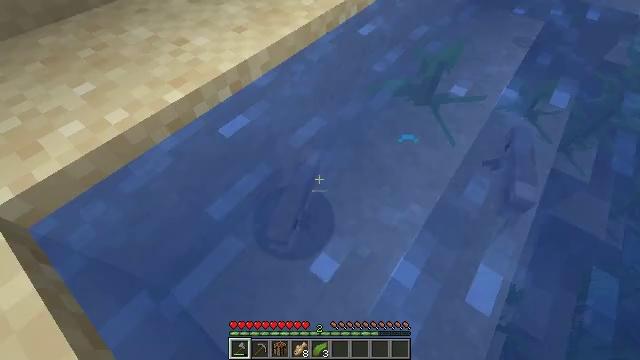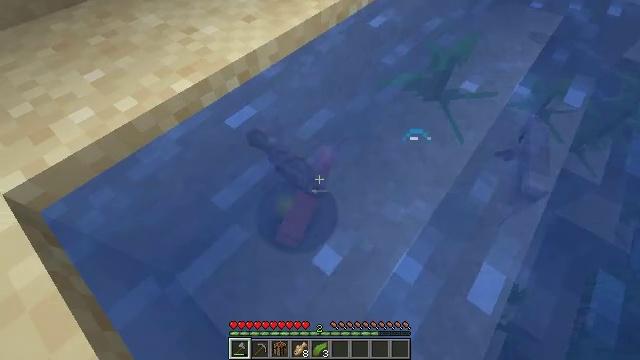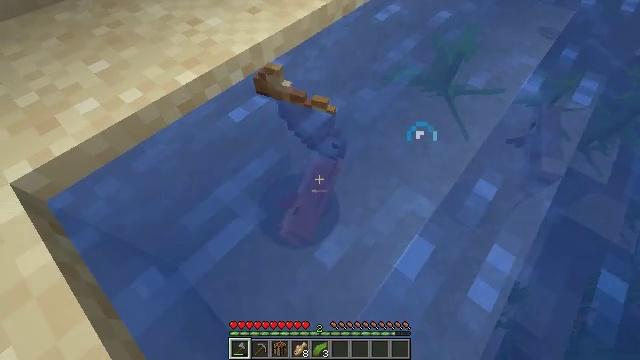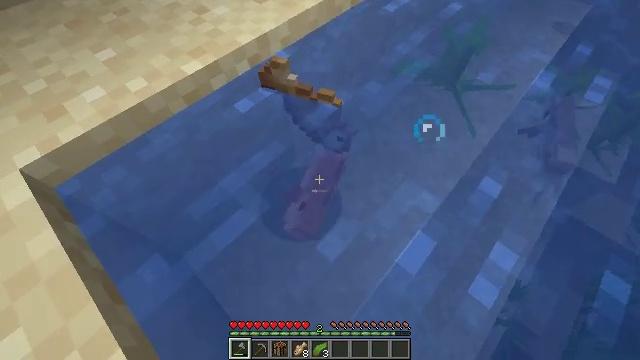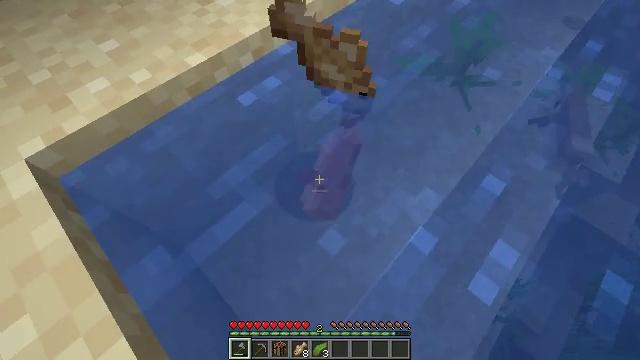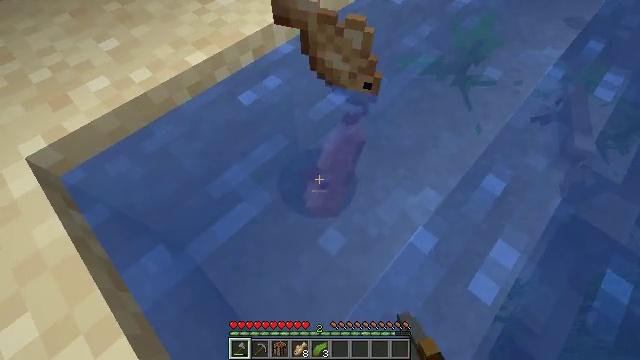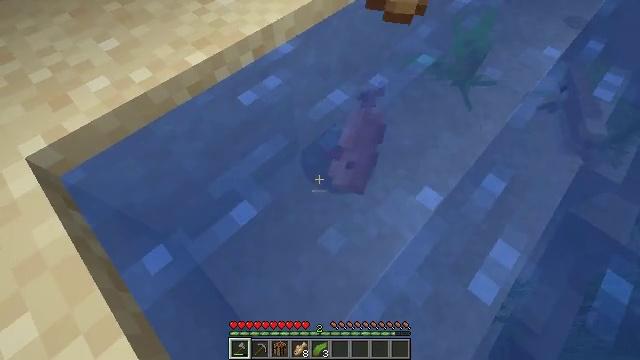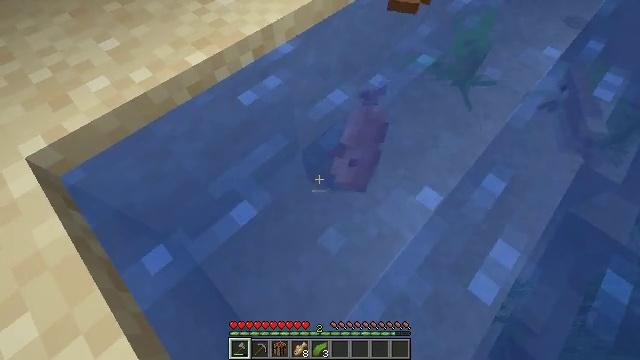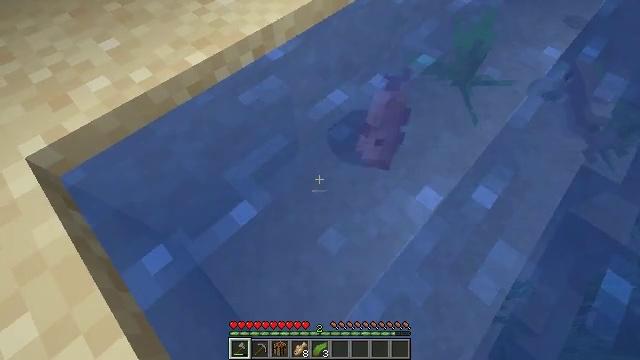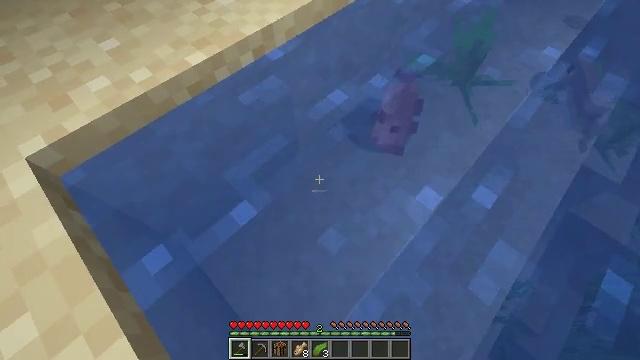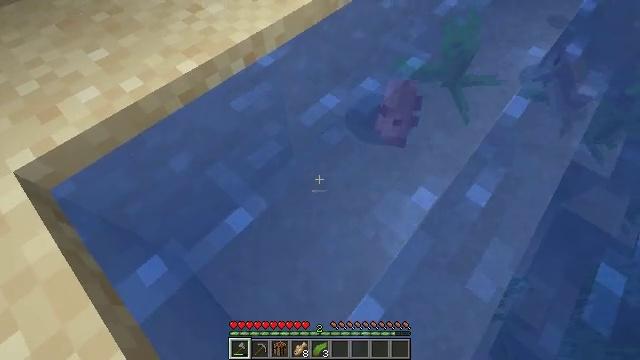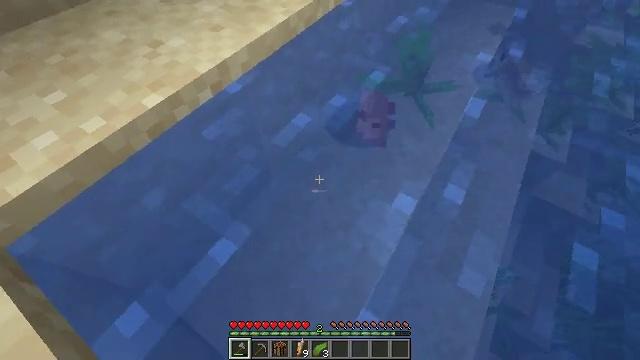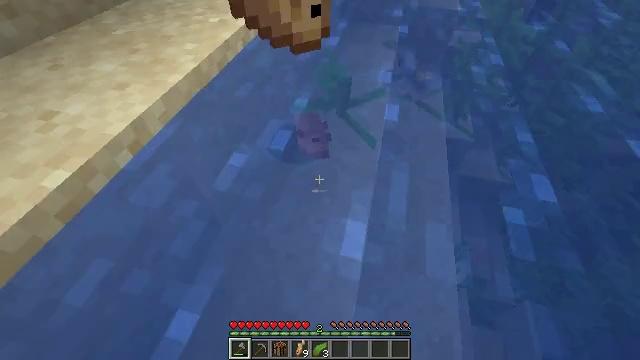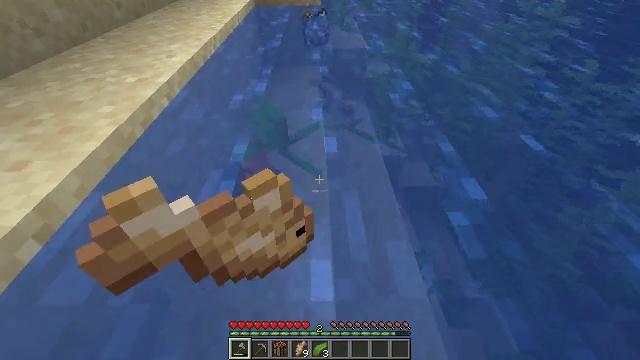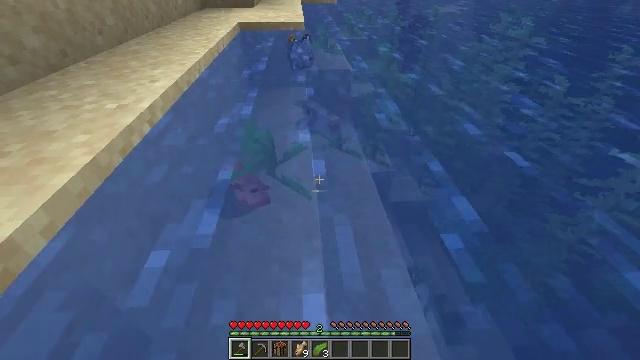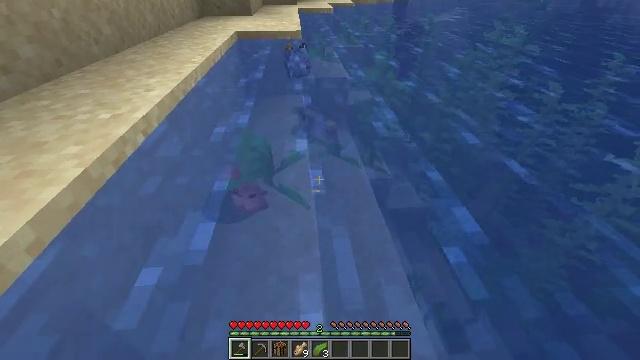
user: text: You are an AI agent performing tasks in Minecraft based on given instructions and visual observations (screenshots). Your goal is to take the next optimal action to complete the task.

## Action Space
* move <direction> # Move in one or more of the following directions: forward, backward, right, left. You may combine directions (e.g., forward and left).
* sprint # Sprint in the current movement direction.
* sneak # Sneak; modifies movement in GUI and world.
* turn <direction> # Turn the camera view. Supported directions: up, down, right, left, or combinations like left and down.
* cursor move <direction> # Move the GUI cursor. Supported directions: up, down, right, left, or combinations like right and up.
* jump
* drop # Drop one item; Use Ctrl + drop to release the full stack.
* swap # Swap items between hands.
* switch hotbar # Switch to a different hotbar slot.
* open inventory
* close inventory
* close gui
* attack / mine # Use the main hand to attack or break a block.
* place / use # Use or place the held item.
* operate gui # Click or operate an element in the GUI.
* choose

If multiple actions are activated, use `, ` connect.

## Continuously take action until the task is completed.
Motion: motion action
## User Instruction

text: Remove a bone meal from the inventory.
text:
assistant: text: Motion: turn left and down
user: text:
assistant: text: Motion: turn left and down
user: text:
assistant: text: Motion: turn left and down
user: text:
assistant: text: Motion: turn left and down, attack / mine
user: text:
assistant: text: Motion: attack / mine
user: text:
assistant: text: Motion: attack / mine
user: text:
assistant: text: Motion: attack / mine
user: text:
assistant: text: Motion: no_op
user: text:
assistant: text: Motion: no_op
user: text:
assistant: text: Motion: turn right
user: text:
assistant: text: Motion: turn right and up
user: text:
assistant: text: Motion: move forward, turn right and up
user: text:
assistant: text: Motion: move forward, turn right and up
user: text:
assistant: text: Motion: move forward, turn right and up
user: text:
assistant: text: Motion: move forward, turn up
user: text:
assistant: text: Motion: move forward
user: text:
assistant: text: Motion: move forward
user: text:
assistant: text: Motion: move forward, turn up
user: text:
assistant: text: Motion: move forward, turn up
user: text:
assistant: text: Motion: move forward, turn left
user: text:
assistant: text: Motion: move forward
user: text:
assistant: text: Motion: move forward
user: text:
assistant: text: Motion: move forward, turn left and up
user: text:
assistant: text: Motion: move forward
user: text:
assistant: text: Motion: move forward, attack / mine
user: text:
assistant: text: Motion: move forward, attack / mine
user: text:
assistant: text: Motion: move forward, attack / mine
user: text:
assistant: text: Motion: move forward, attack / mine
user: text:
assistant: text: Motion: move forward
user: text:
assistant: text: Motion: move forward